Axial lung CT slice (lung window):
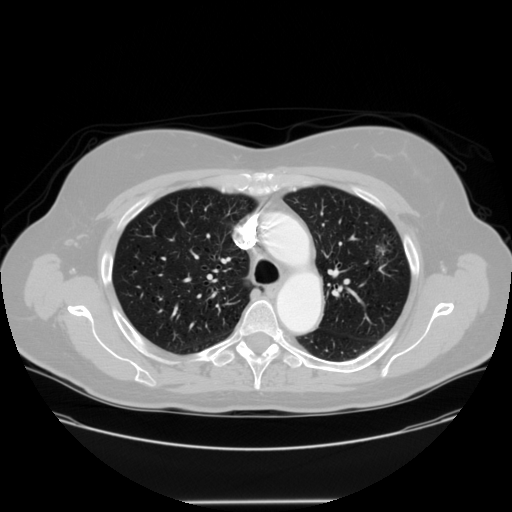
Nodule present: no